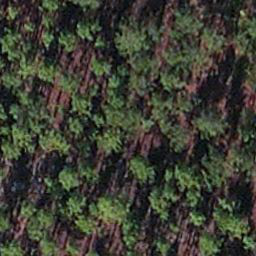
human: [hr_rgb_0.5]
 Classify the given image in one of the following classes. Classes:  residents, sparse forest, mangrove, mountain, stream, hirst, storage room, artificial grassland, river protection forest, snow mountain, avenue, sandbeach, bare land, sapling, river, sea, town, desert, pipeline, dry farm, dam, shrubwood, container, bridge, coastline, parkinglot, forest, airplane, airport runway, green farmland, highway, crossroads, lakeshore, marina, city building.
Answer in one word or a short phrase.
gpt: sapling